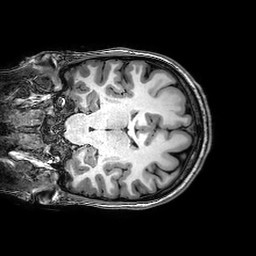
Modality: T1w
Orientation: coronal
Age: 29
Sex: female
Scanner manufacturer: philips
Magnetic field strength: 3 T
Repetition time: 0.008217 s
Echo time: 0.00378 s